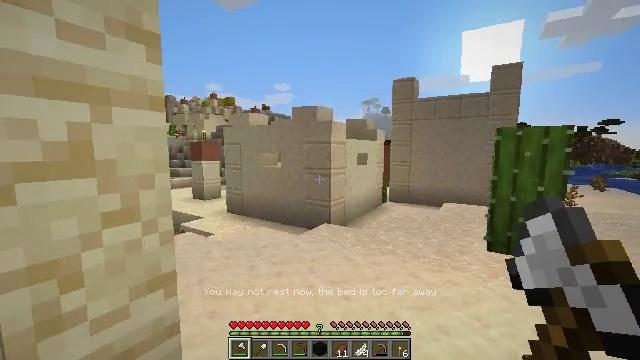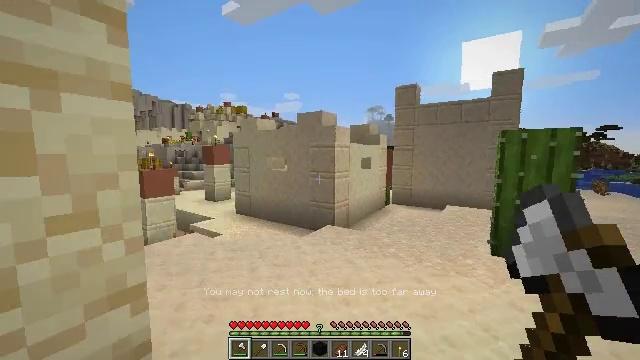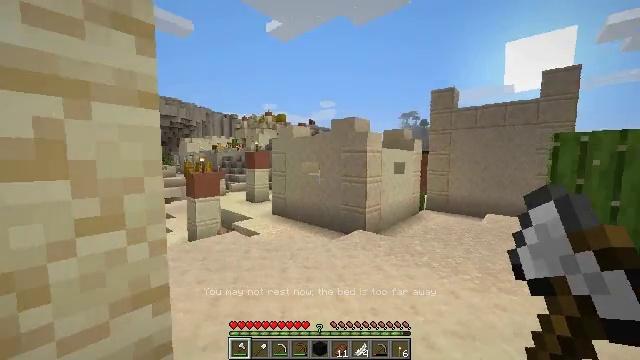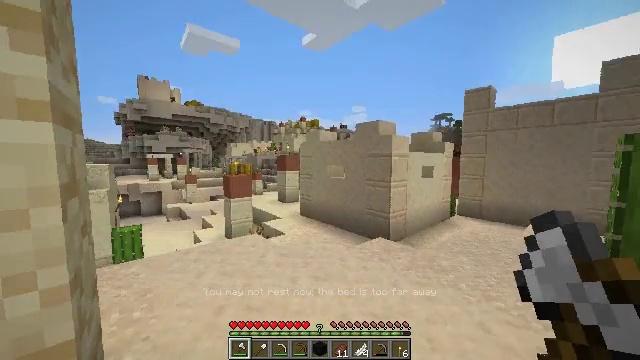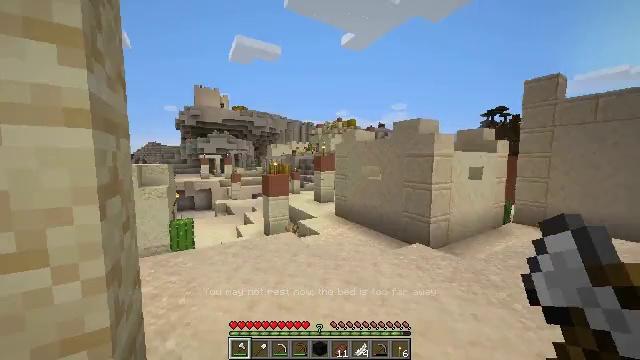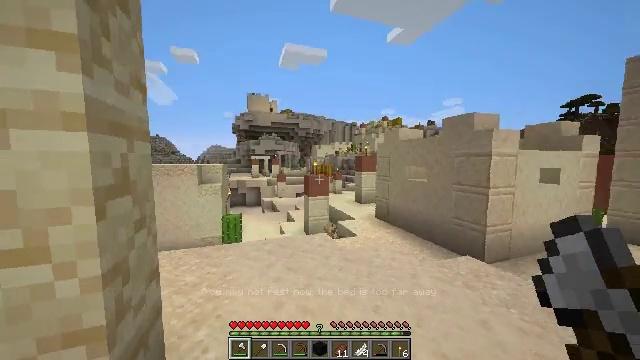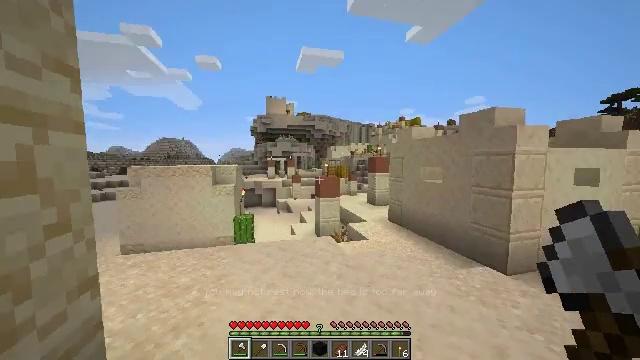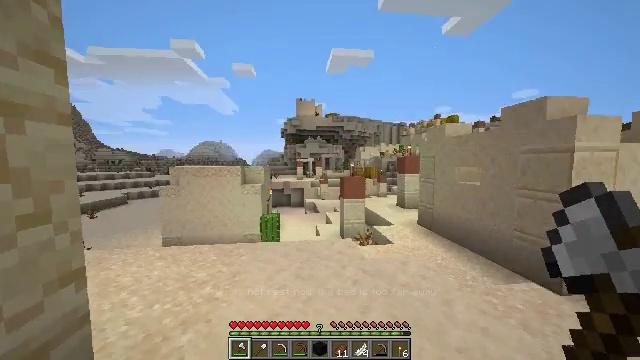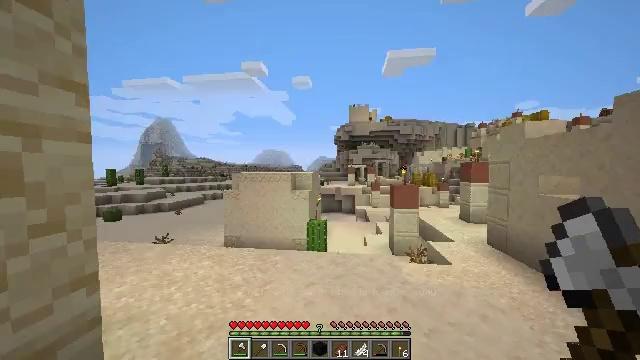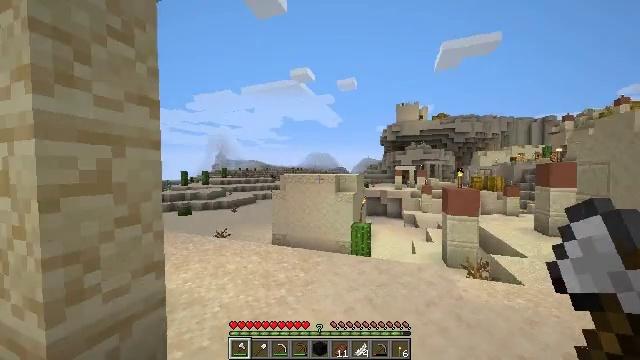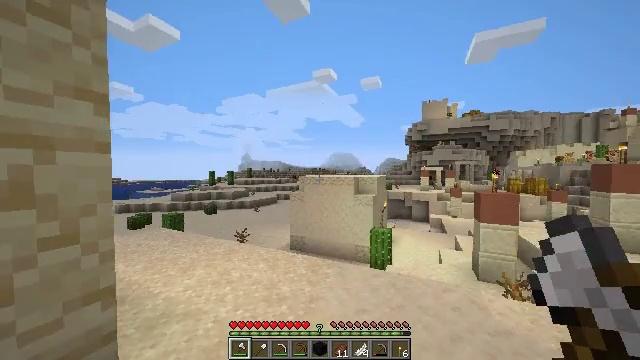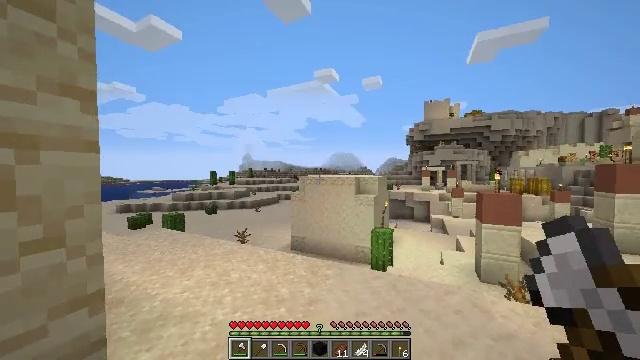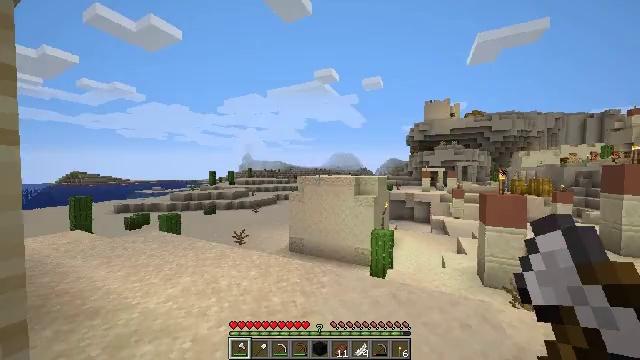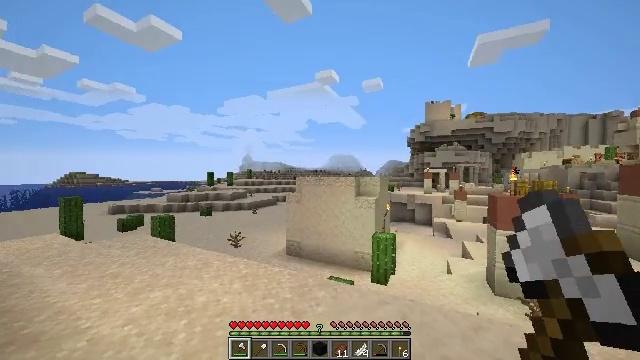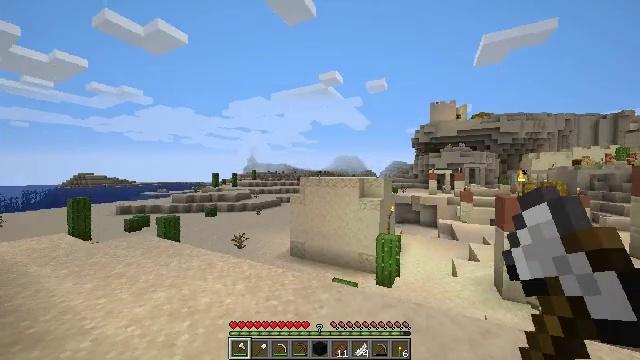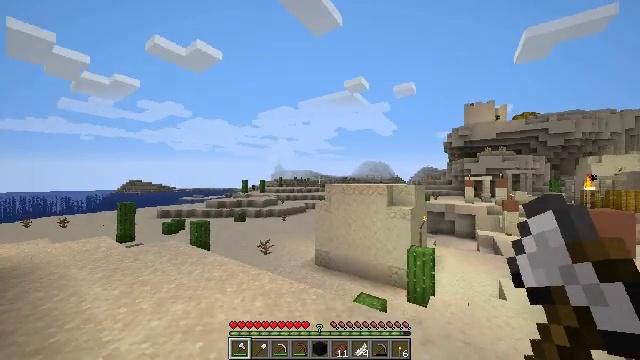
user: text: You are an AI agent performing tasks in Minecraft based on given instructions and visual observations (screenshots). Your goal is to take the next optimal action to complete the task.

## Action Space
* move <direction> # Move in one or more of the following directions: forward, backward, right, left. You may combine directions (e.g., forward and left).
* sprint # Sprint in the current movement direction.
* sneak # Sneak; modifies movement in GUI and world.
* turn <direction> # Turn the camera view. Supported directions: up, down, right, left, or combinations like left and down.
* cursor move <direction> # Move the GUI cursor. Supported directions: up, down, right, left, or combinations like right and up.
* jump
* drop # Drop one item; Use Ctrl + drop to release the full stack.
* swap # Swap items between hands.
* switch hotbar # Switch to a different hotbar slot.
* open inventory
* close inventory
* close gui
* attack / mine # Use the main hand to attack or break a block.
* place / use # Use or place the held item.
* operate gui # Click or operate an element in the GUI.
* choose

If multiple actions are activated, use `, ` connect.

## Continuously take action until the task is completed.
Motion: motion action
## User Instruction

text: Collect the white glazed terracotta by mining it.
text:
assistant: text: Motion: move forward and move right, turn left
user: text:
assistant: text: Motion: move forward and move right, turn left and up
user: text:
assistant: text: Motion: move forward and move right, turn left
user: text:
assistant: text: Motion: move forward and move right, turn left
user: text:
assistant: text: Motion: move forward and move right, turn left
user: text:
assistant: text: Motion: move forward and move right, turn left
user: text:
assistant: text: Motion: move forward and move right, turn left
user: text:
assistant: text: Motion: move forward and move right, turn left and up
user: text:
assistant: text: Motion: move forward, turn left
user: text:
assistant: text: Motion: move forward, turn left
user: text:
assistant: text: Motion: move forward
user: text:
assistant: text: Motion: move forward
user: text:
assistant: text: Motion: move forward
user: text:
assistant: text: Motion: move forward, turn left
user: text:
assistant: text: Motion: move forward, turn left and up
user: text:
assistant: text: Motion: move forward, turn left
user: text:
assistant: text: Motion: move forward
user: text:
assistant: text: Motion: move forward
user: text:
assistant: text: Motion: no_op
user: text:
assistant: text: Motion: no_op
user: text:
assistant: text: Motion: turn right
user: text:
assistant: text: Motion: turn right
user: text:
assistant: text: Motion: turn right
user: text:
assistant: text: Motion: turn right and up
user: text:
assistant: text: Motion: turn right and up
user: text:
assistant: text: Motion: turn right and up
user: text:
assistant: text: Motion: no_op
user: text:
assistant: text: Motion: no_op
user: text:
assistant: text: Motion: no_op
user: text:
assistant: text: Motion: no_op